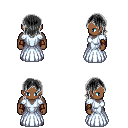
a pixel art fantasy rpg character, male body template, human, dark skin, underdress, metal pants, gray long bangs hairstyle, cloth bracers, maroon shoes, four views (front, back, left, right), 2x2 character sprite sheet, small pixel art, hard edges, no anti-aliasing